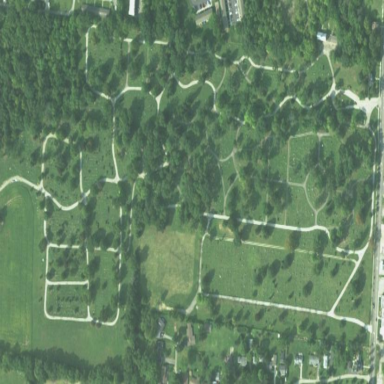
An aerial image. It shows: Cemetery.